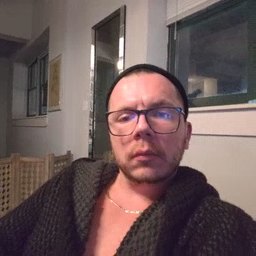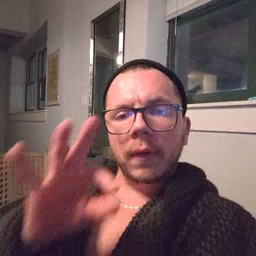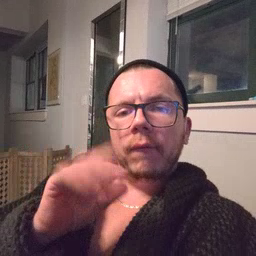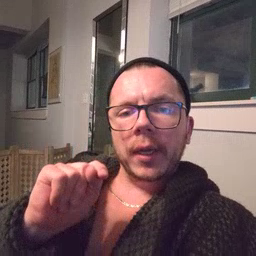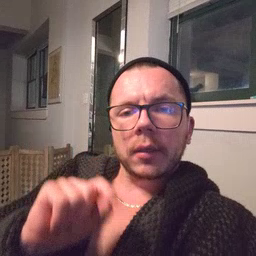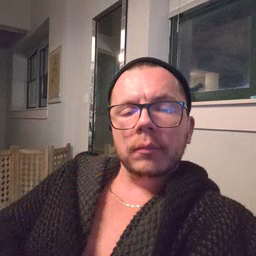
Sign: feet